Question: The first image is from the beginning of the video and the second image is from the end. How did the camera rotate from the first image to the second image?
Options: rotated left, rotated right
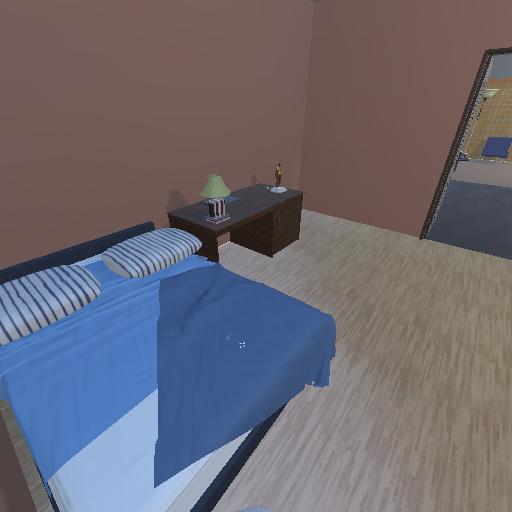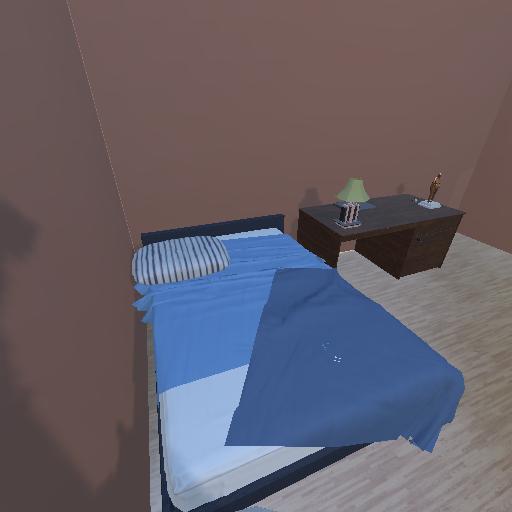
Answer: rotated left